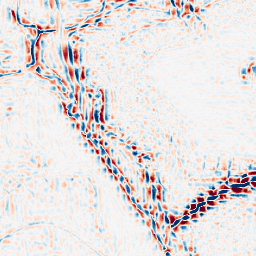
Category: wavelet
Decomposition family: wavelet_reverse_biorthogonal
Decomposition parameters: wavelet: rbio4.4
level: 3
Upsampling method: cubic_mitchell
Upsampling parameters: scale: 8
Upsampling scale: 8